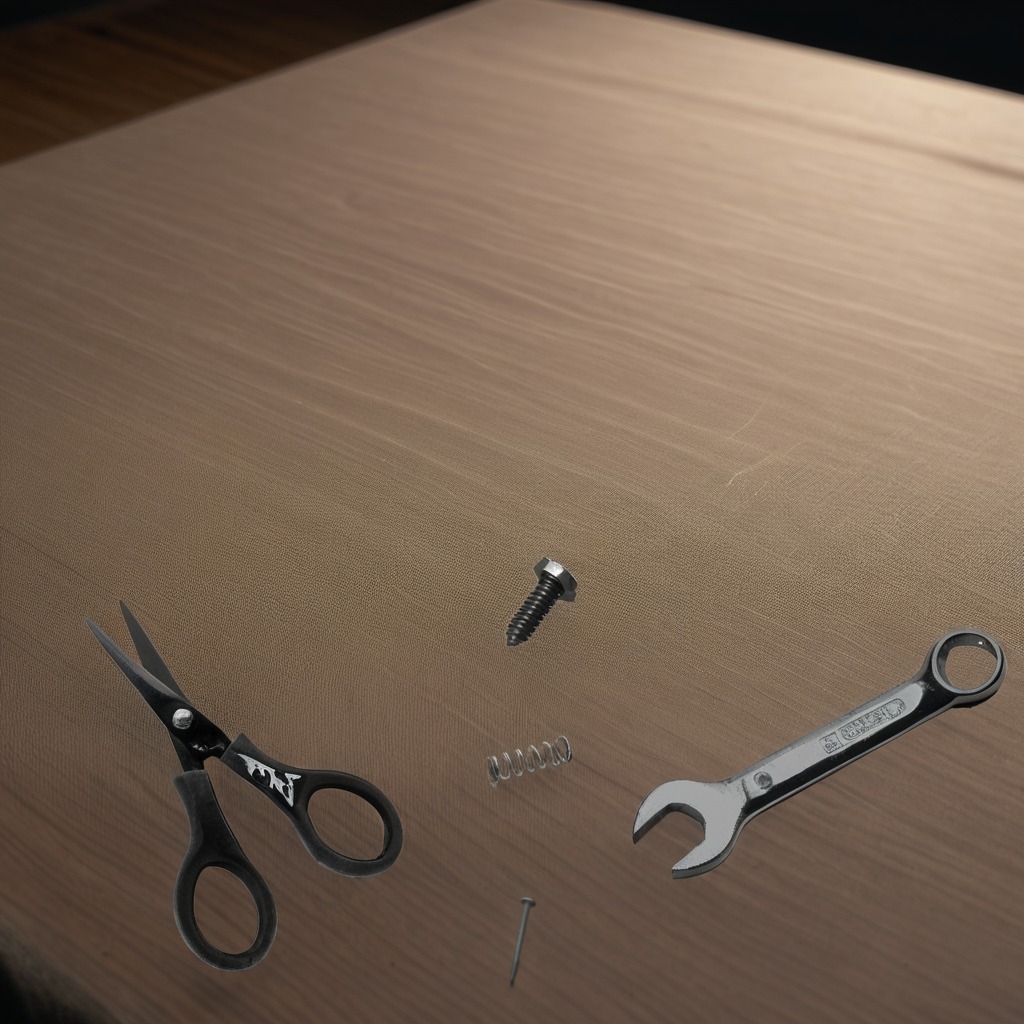
A metal machine screw, an iron nail, a coiled metal spring, a pair of scissors, and a wrench are lying on the wooden table.